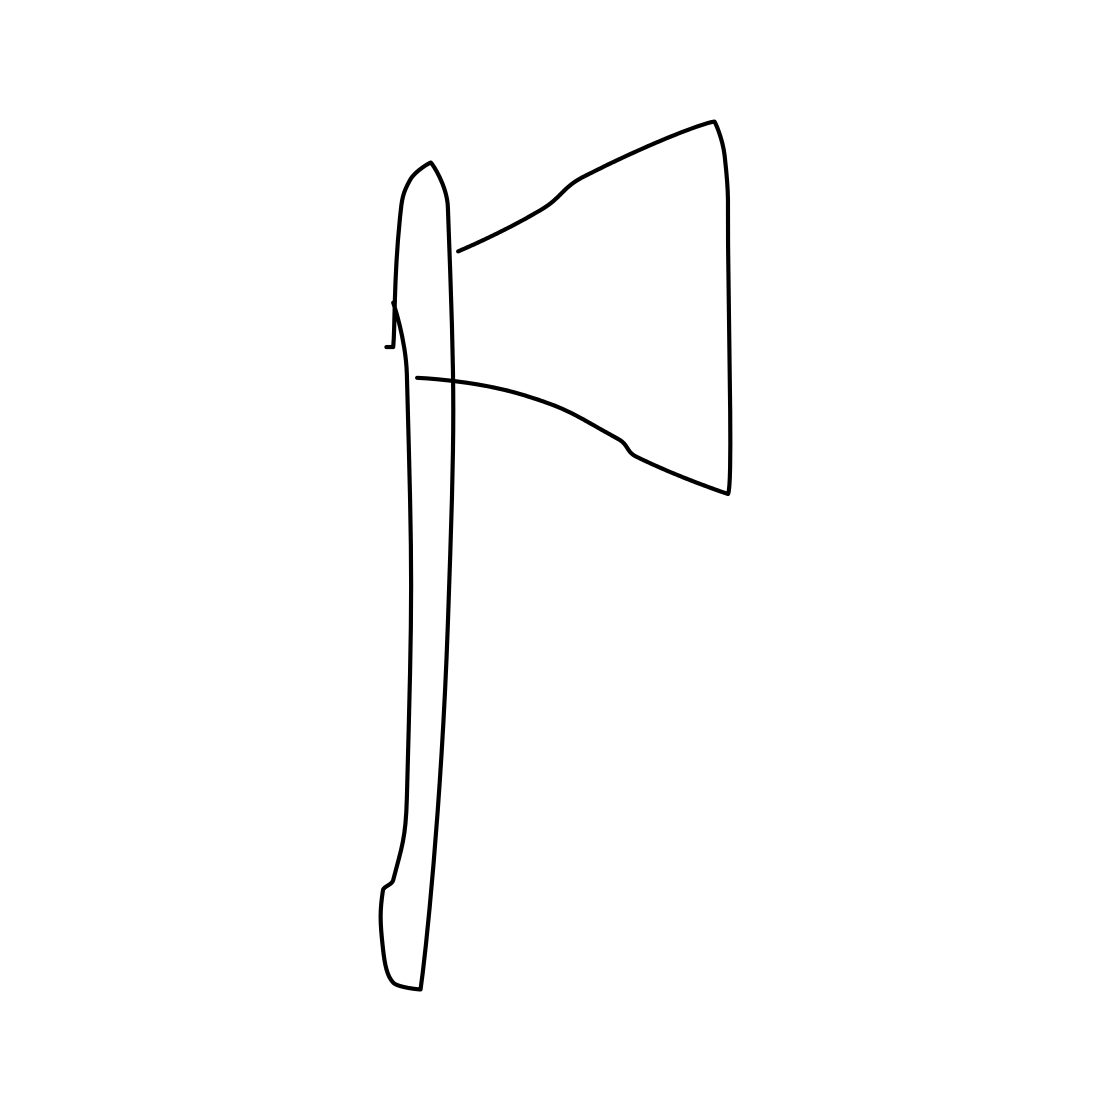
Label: axe